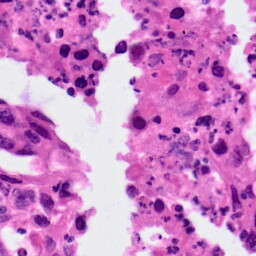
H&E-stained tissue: Lung